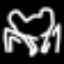
Label: frog